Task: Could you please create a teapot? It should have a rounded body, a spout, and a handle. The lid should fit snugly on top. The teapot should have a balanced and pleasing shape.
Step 58:
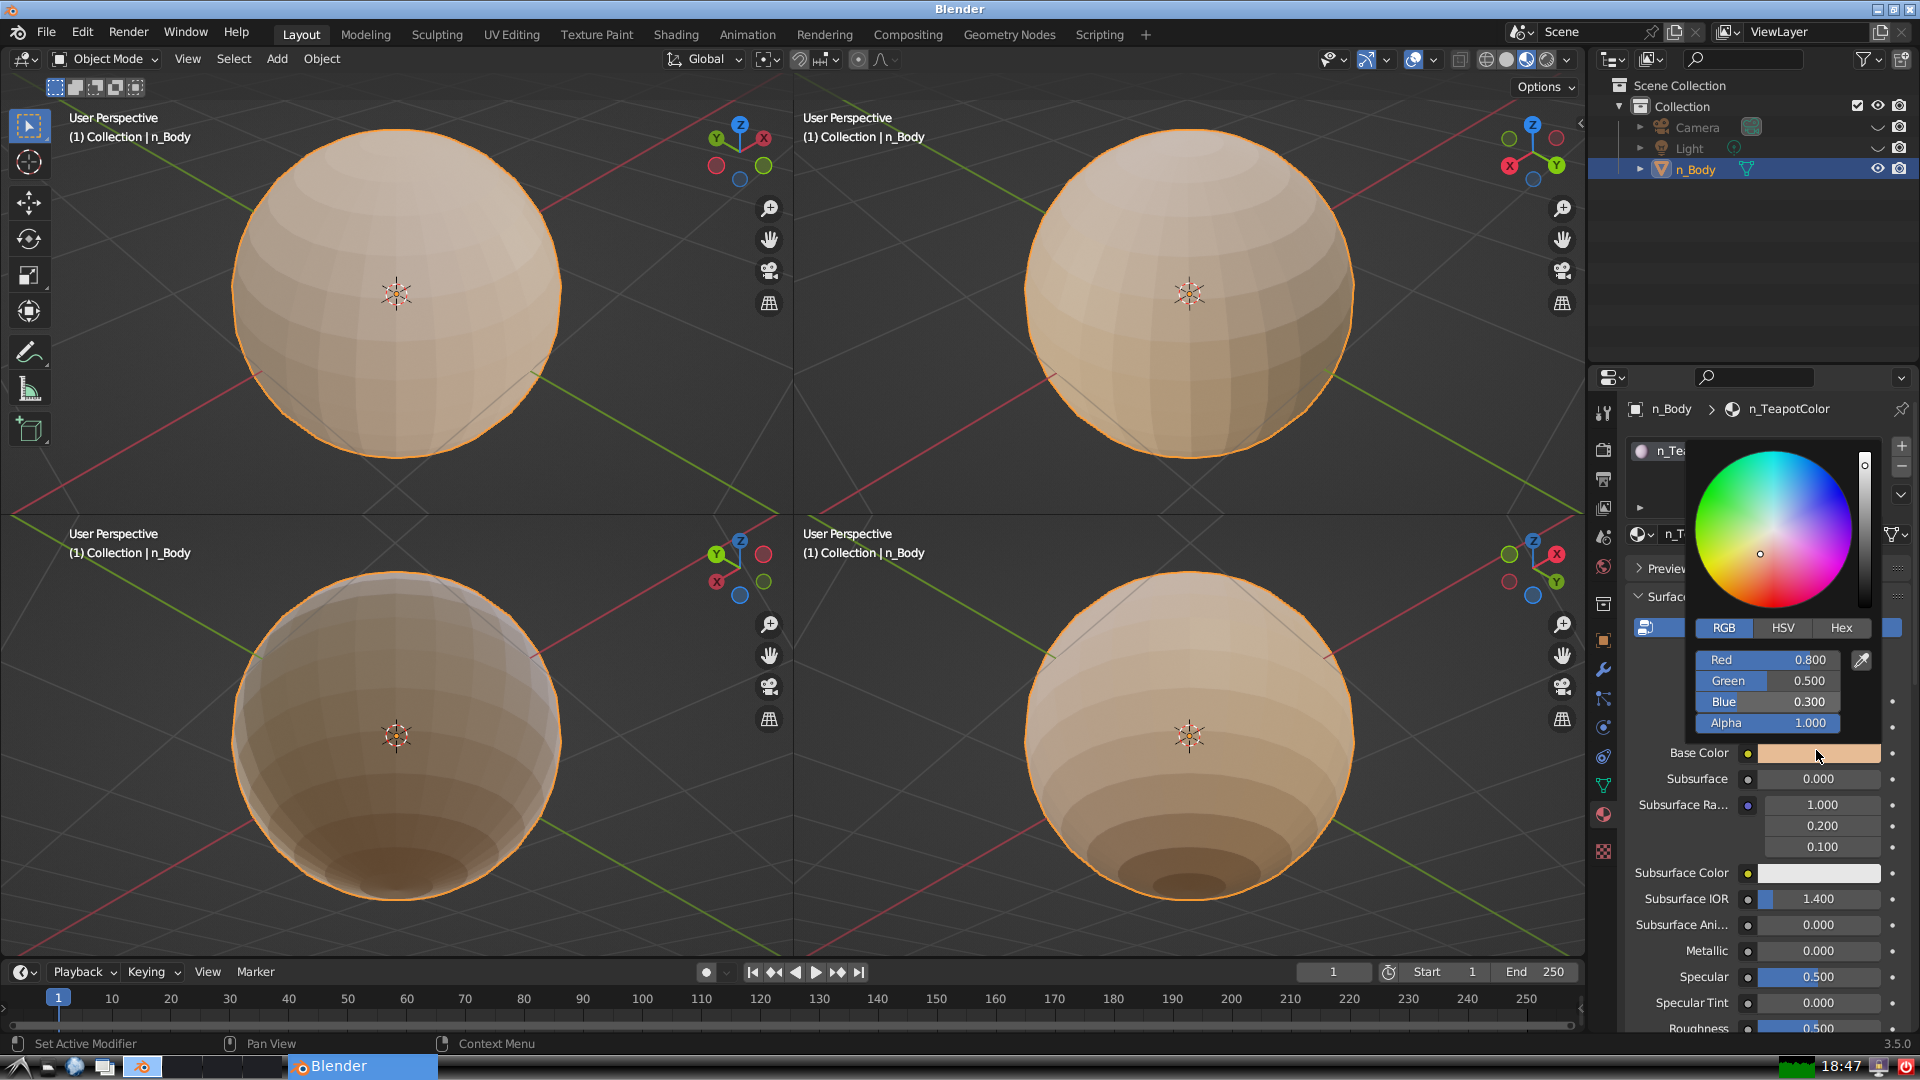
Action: click: no